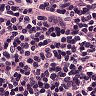
Metastatic tissue present: no